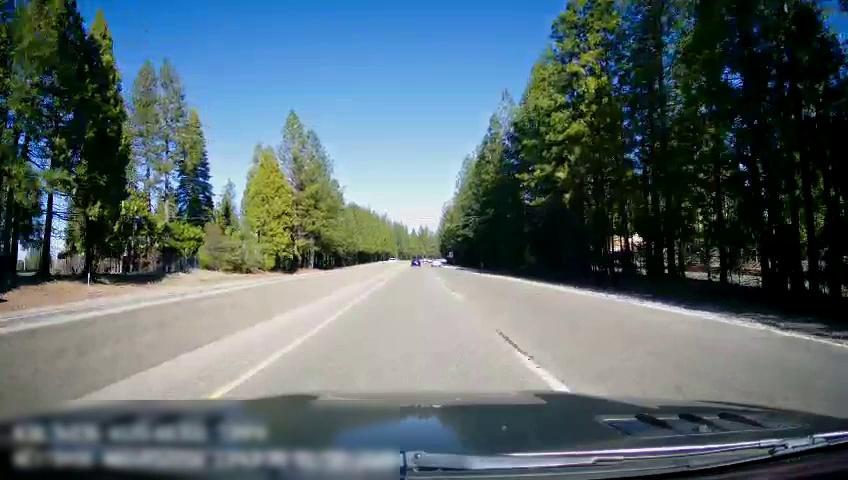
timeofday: Day
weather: Sunny
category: Drivable Space
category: Drivable Space
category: Vehicles | SUV
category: Vehicles | Car
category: Vehicles | Car
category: Lanes | Alternate Lane
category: Lanes | Current Lane
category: Lanes | Alternate Lane
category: Lanes | Opposite Lane